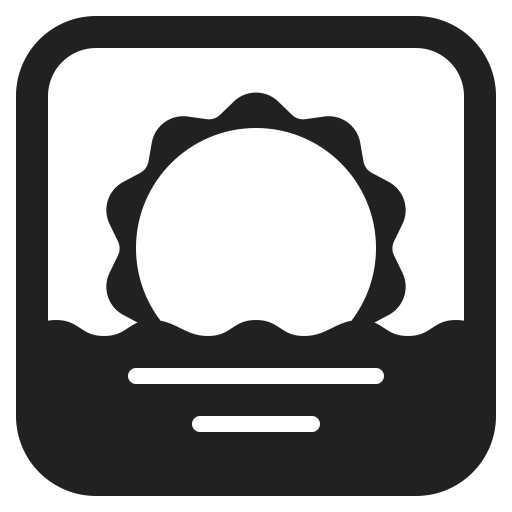
sunrise high contrast